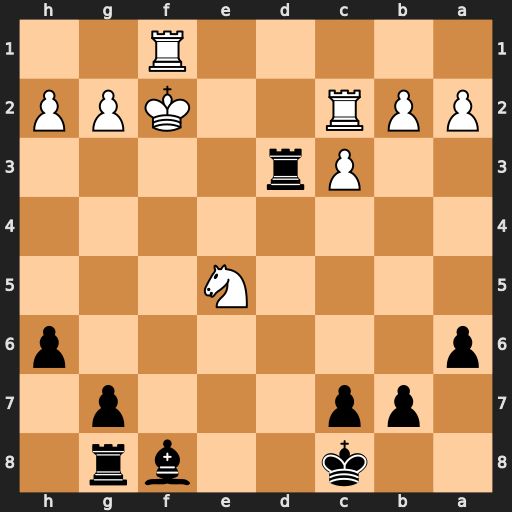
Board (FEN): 2k2br1/1pp3p1/p6p/4N3/8/2Pr4/PPR2KPP/5R2
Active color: b
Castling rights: -
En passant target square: -
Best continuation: Bc5+ Ke1 Re3+ Re2 Rxe2+ Kxe2 Re8 Kd3 Rxe5